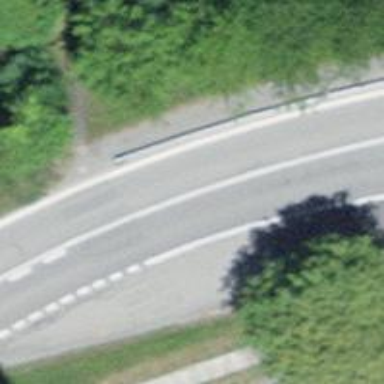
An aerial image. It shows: Zebra crossing on the road.